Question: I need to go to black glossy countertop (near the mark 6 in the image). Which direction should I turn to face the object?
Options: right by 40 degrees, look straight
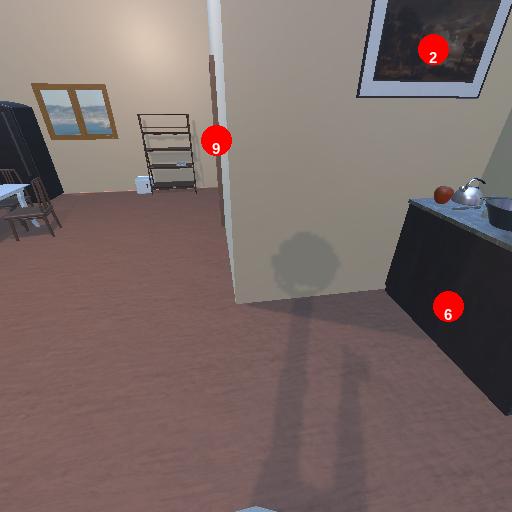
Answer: right by 40 degrees